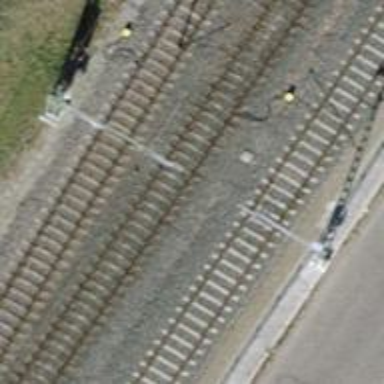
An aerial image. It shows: Railway milestone.